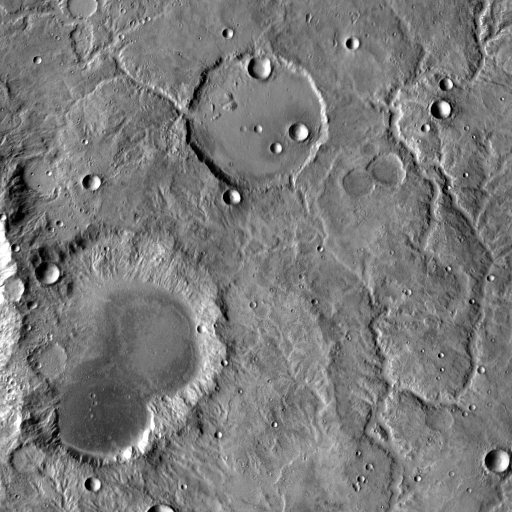
Crater classes present: Background, Other, Buried, Secondary